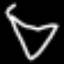
Label: diamond